Question: I want to display the date only without the time on the text , but it seems that it didn't work even I've set the format of the datepicker. And also I dont want to display the Time in the datepicker.
Please see image below, I want to remove the .
'''
var defaultFormat = { dateFormat: 'mm/dd/yy' };
$.datepicker.setDefaults(defaultFormat);
$('#EM_Date').datetimepicker({
showHour: false,
showMinute: false
});
'''

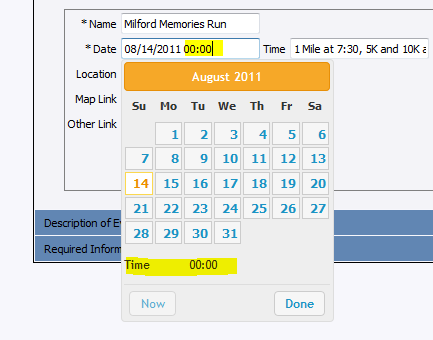
Answer: Use $( "#EM_Date" ).datepicker();